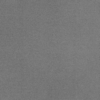
Label: dusty